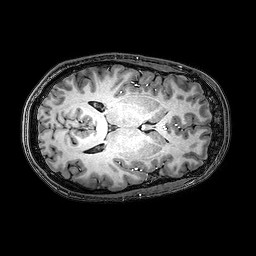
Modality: T1w
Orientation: axial
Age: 21
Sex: male
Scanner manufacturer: philips
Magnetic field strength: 3 T
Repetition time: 0.009 s
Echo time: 0.0035 s